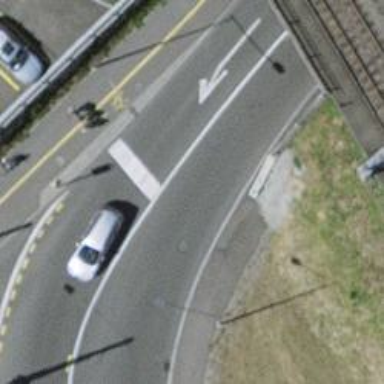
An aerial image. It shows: Road with traffic signals.